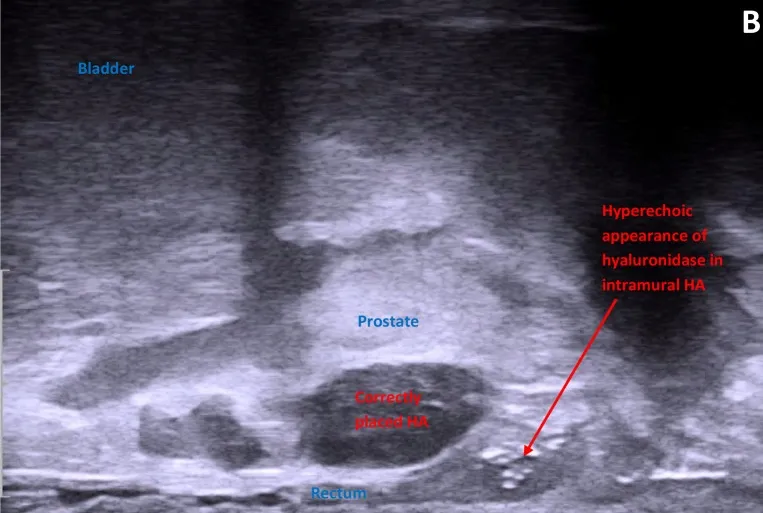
The hyaluronic acid immediately after injection into the intramural NASHA (now hyperechoic).
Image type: radiology (ultrasound)